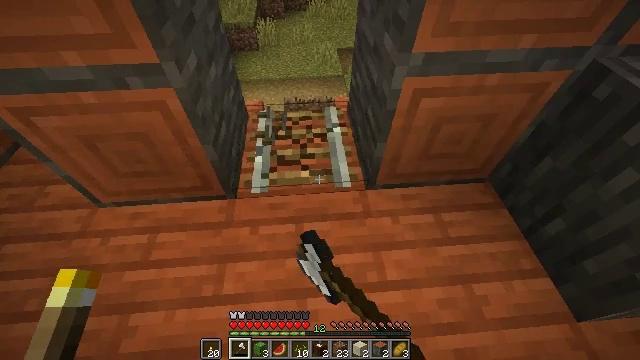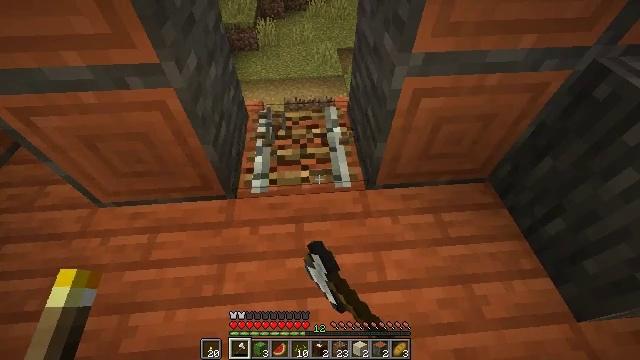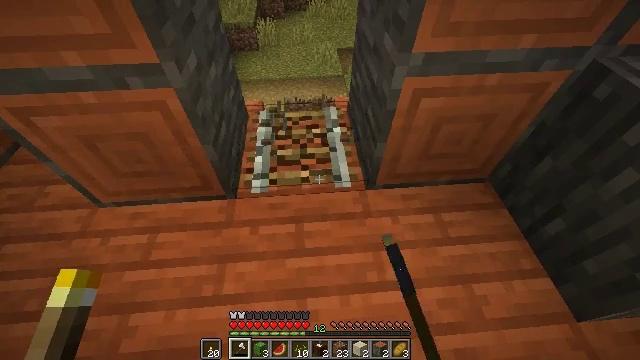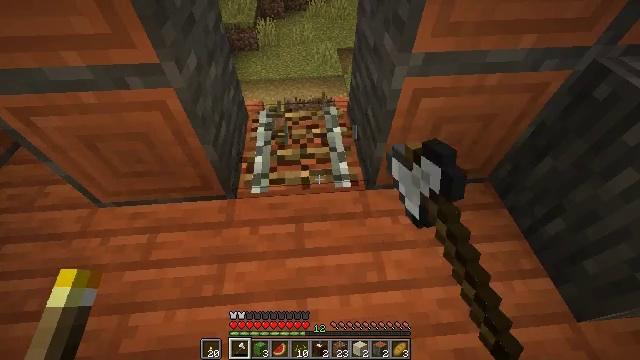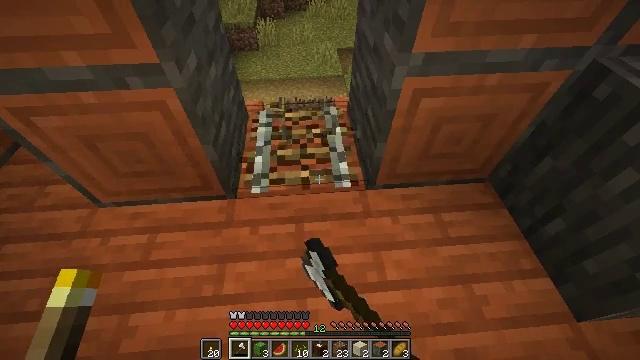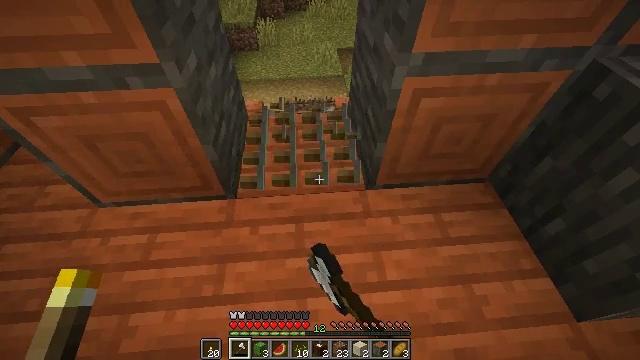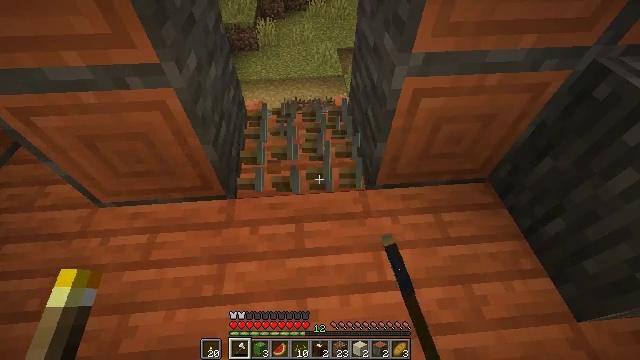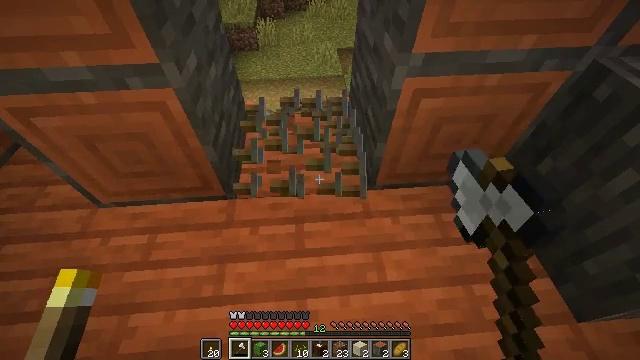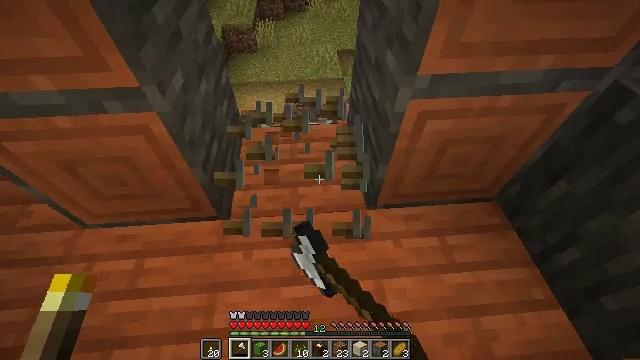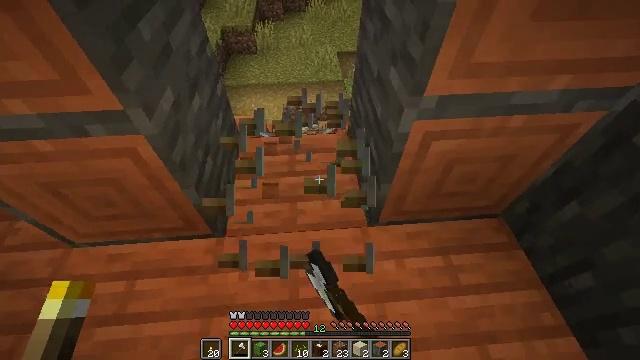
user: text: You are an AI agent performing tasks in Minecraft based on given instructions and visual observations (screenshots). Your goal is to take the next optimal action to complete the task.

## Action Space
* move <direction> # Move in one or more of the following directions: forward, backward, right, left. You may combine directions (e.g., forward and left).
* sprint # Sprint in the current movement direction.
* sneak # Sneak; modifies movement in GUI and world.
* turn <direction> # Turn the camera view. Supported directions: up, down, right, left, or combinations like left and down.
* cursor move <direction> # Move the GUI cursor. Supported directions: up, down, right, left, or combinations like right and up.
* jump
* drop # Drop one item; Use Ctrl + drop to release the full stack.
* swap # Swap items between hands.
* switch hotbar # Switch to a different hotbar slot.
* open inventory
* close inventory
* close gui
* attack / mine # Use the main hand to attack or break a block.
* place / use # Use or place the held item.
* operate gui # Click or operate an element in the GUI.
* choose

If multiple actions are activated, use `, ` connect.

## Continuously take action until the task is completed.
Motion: motion action
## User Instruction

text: Gather the rail for future use.
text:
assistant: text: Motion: attack / mine
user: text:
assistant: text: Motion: attack / mine
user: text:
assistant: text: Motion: attack / mine
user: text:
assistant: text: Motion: attack / mine
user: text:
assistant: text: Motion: attack / mine
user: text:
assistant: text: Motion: attack / mine
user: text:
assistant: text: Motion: move forward, attack / mine
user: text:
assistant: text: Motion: move forward, attack / mine
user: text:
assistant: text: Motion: move forward, attack / mine
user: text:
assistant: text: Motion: attack / mine